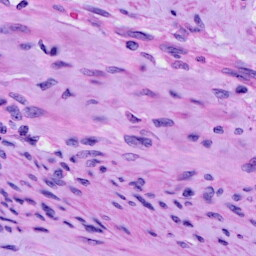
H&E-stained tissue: Cervix